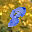
Label: 8